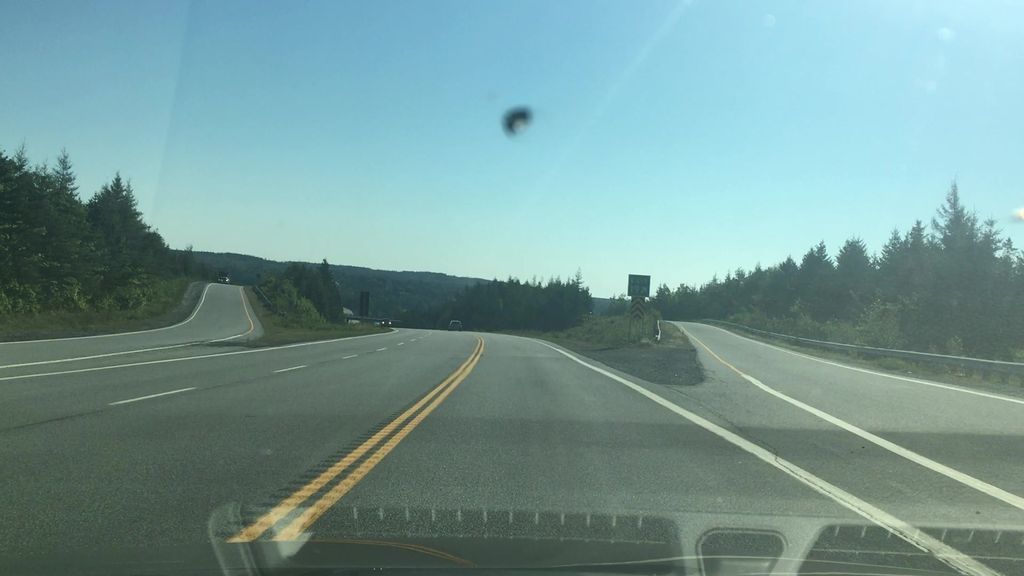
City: halifax